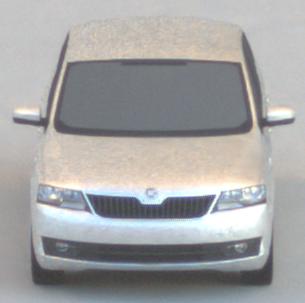
Make: Skoda
Model: Rapid
Detailed model: Rapid 1.2 Active Limousine
Model produced from: 2012/10
Model produced until: 2015/04
Doors: 5
Color: white
Road condition: dry road
Daytime: sunrise or sunset
Contrast: medium contrast